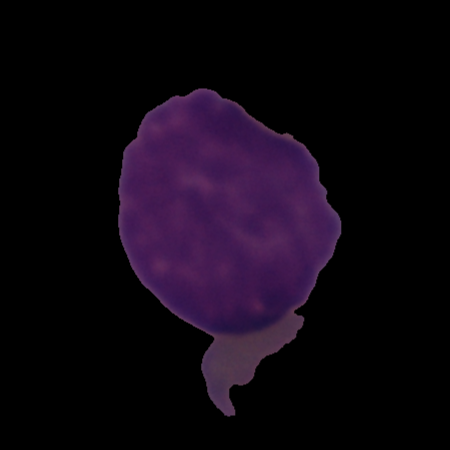
Label: cancer